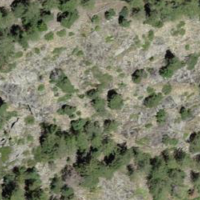
EUNIS habitat code: 43
Species observed at this site:
Aquila chrysaetos